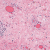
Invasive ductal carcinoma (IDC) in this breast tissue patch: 0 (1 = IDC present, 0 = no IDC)